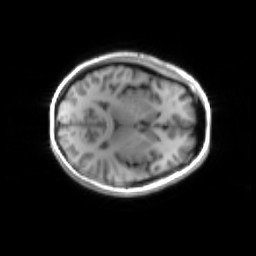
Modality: inplaneT1
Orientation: axial
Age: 24
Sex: female
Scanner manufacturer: siemens
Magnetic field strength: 3 T
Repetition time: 1.2 s
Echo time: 0.00251 s